Question: I'm trying to use select2 to have a multi-select dropdown list of states, but something is wrong.
Normally, when you type an option out, it's highlighted so that you can hit enter and select it. It underlines the option, but does not highlight it, so if I type "alabama" but hit enter, it will select "arkansas".
I'm using the latest version (3.5.1)
HTML
'''
<label class="control-label" for="states">States:</label>
<input id="states" name="states" />
<input class="btn btn-primary" type="submit" value="Submit Search" />
'''
JavaScript:
'''
$("#states").select2({
width: 'resolve',
maximumSelectionSize: 5,
ajax: {
dataType:"json",
url:"getStates.cfm",
results: function(data) {
return {results:data};
}
},
multiple:true
});
'''
Am I missing some sort of parameter? I could have sworn this was working fine the last time I used it. No console errors, and it click selects perfectly.
Note that the <URL>

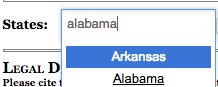
Answer: In Select2 3.x, the highlighted result in the dropdown will always be the first result during searches. This will be changing in Select2 4.x, so the selected option will be selected if it is present.
You are looking for the results to be sorted differently. By default, Select2 orders options by the order that they have within the DOM, not by how relevant they are. The documentation <URL> of how to customize the sorting of results using the 'sortResults' option.
Keep in mind that it is more efficient to sort the results on the server side when using AJAX, which is why Select2 does not do any further sorting. This would explain why "Arkansas" is being returned when searching for "Alabama".